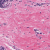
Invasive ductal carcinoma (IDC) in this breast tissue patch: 0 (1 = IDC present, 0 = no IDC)